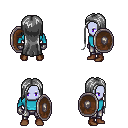
a pixel art fantasy rpg character, male body template, dark elf, purple skin, teal long-sleeve shirt, metal pants, gray extra-long hairstyle, metal gloves, brown shoes, shield, four views (front, back, left, right), 2x2 character sprite sheet, small pixel art, hard edges, no anti-aliasing